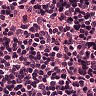
Metastatic tissue present: no